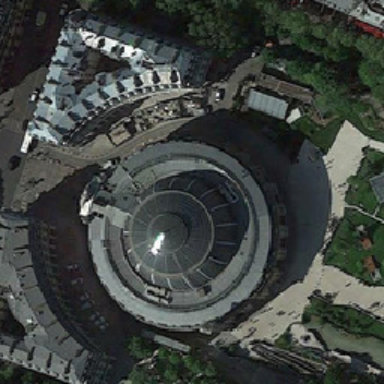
There is a church dome in the center of the land .